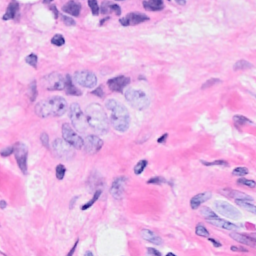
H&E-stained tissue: Breast